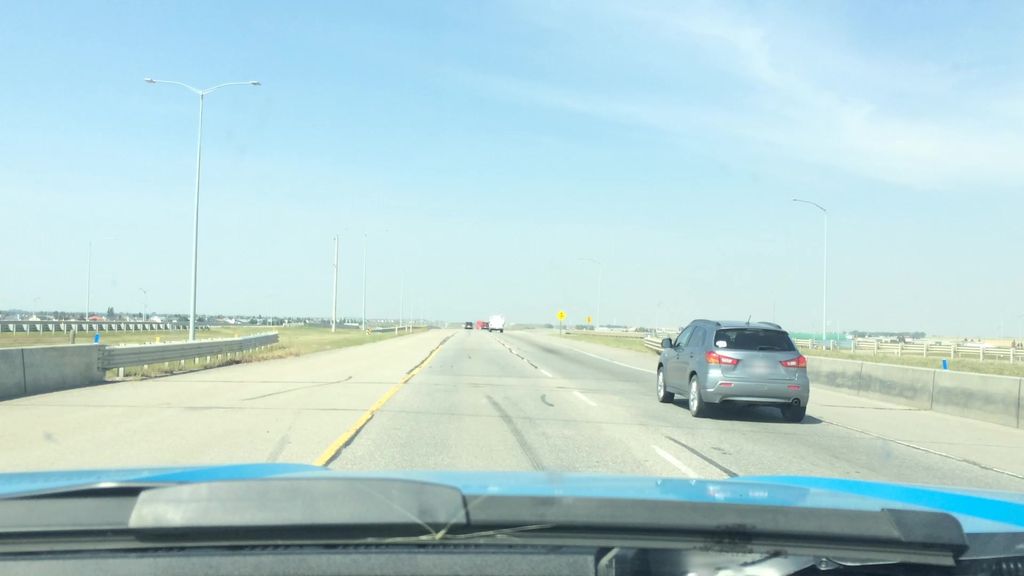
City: calgary